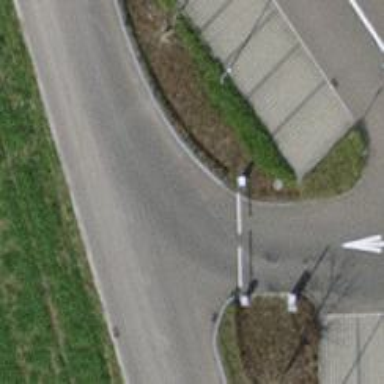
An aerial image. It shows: Asphalt parking aisle road for service vehicles.